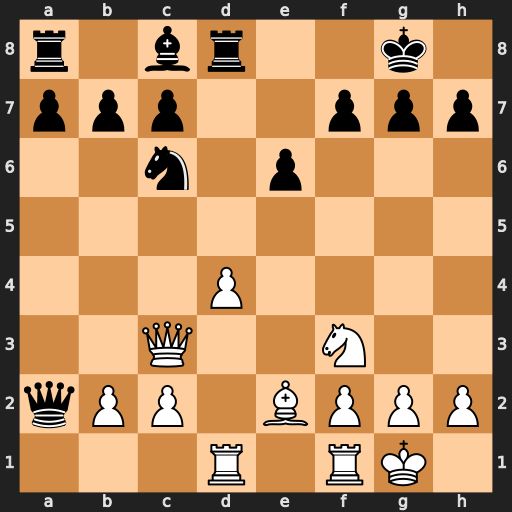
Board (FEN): r1br2k1/ppp2ppp/2n1p3/8/3P4/2Q2N2/qPP1BPPP/3R1RK1
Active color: w
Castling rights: -
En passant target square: -
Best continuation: d5 exd5 Ra1 Qxa1 Rxa1